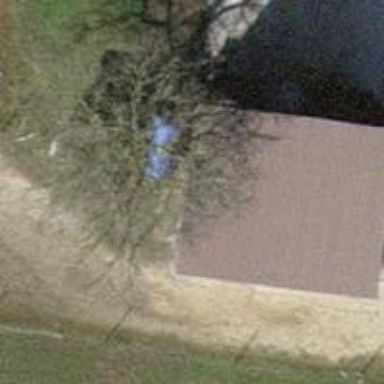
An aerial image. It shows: Farm auxiliary building.